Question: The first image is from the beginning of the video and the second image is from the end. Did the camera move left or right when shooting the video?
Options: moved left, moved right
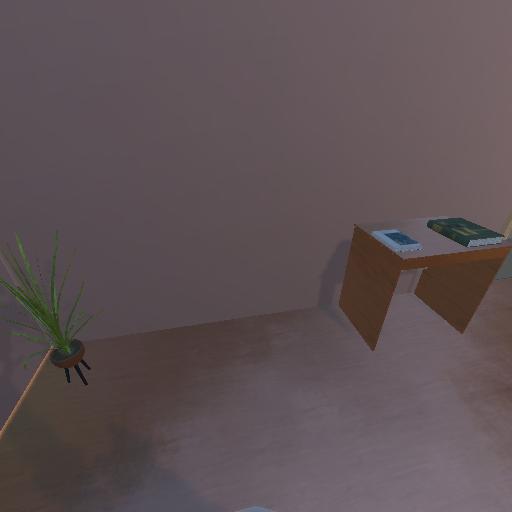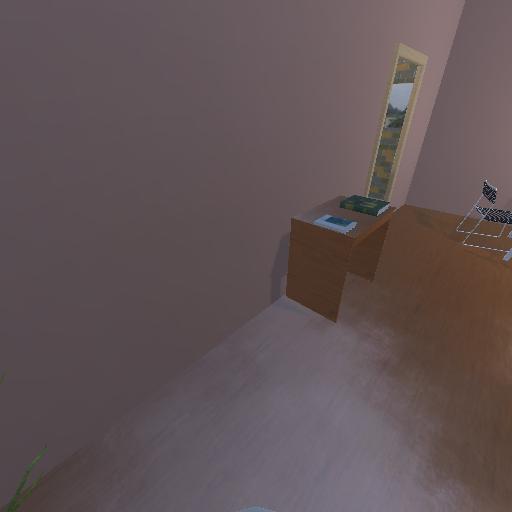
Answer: moved left